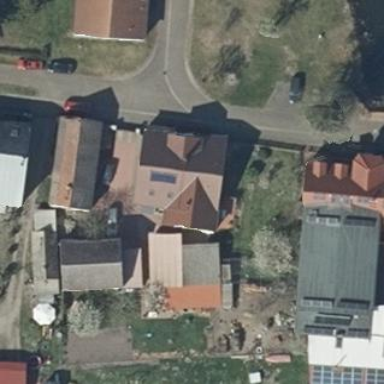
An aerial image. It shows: Gabled house with red roof.